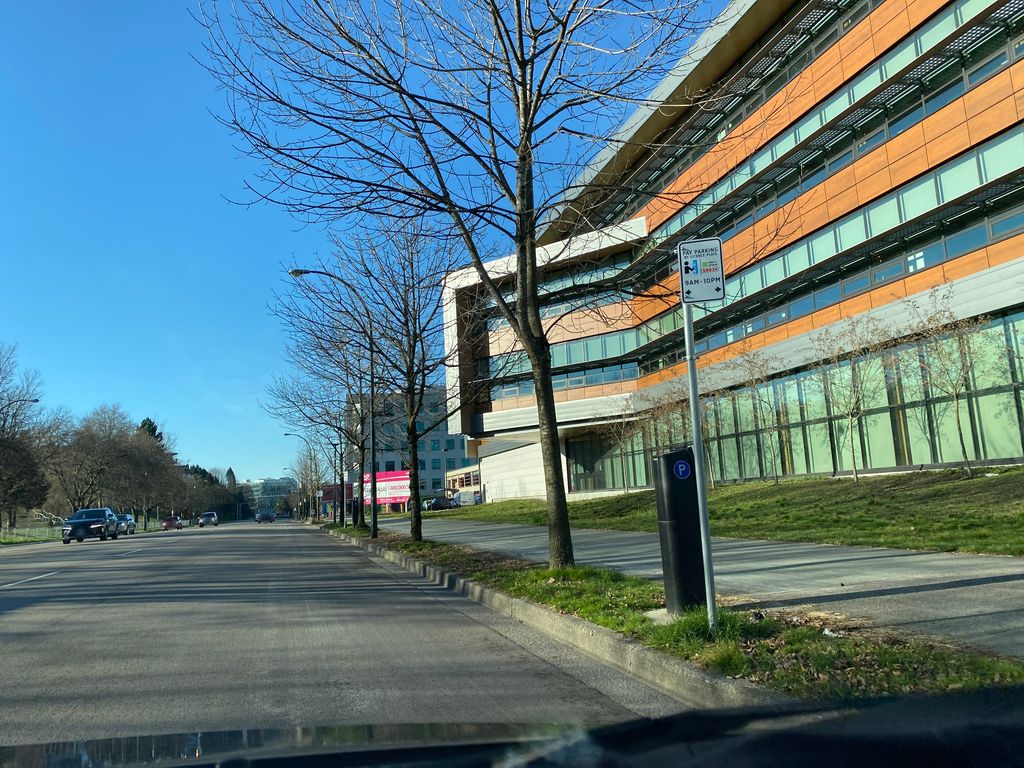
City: vancouver